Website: bh-photo
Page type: address-validator
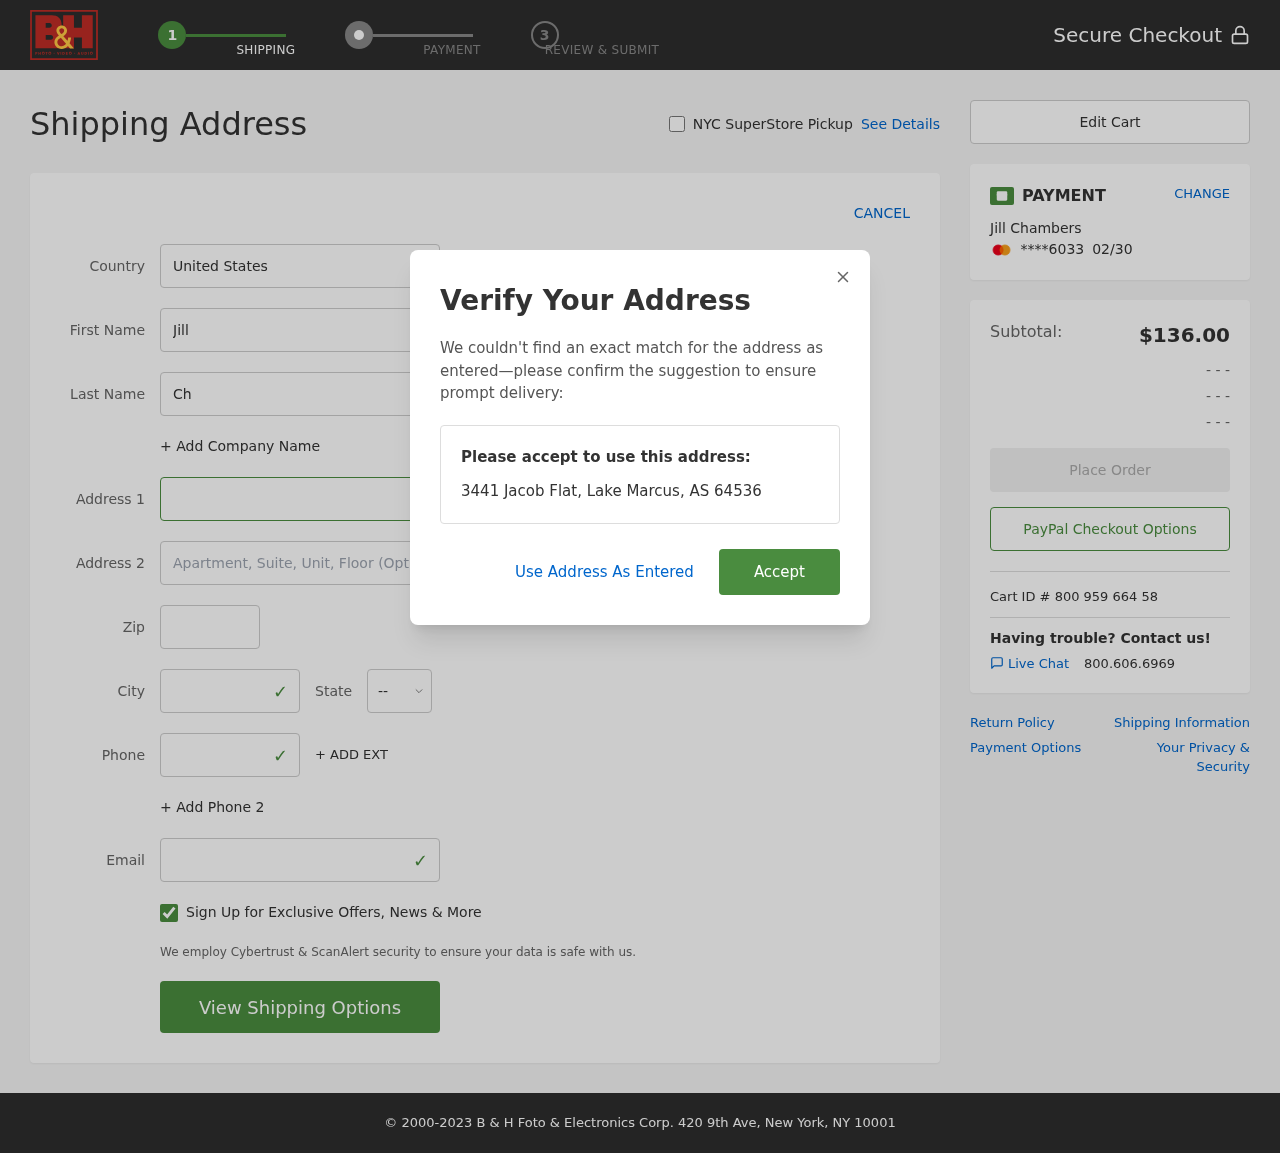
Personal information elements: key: PII_CARD_EXPIRY
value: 02/30
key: PII_CARD_LAST4
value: ****6033
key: PII_CITY
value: Lake Marcus
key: PII_COUNTRY
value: United States
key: PII_EMAIL
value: jill_chambers@hotmail.com
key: PII_FIRSTNAME
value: Jill
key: PII_FULLNAME
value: Jill Chambers
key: PII_LASTNAME
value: Chambers
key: PII_PHONE
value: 6049115819
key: PII_POSTCODE
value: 64536
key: PII_STATE_ABBR
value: AS
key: PII_STREET
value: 3441 Jacob Flat
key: PII_STREET2
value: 9198 Potts Way
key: PII_CITY_STATE_ZIP
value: Lake Marcus, AS 64536
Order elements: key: ORDER_SUBTOTAL
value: $136.00
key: ORDER_ID
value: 800 959 664 58